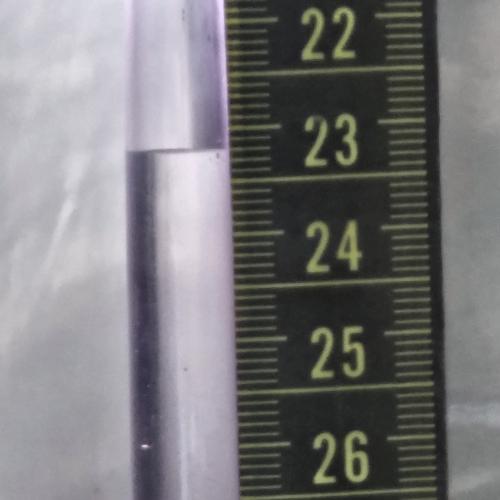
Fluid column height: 23.2 cm